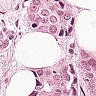
Metastatic tissue present: yes